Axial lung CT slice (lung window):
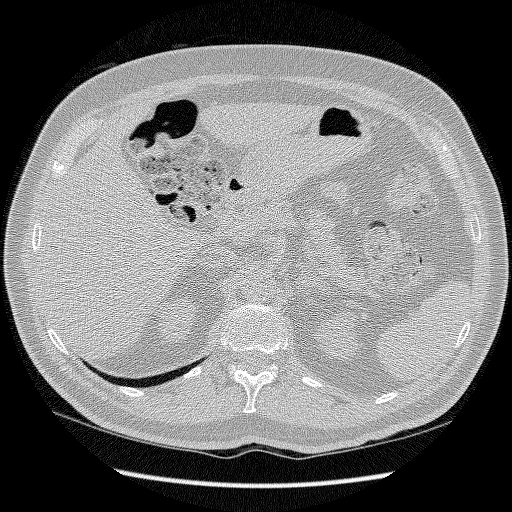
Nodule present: no